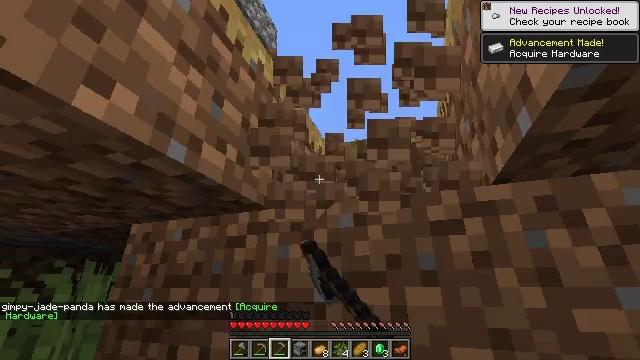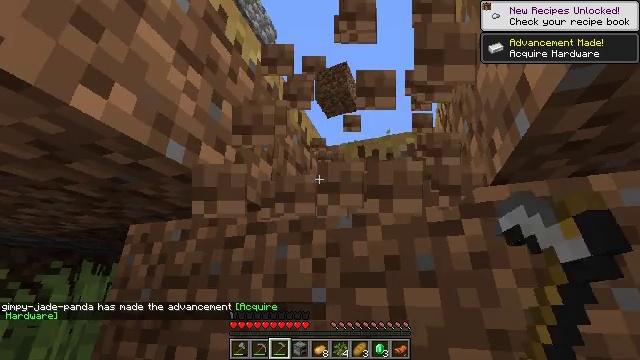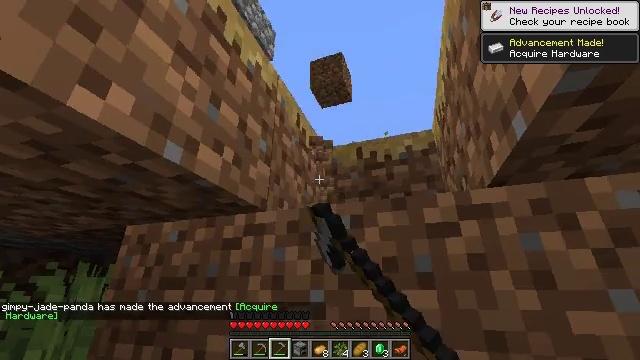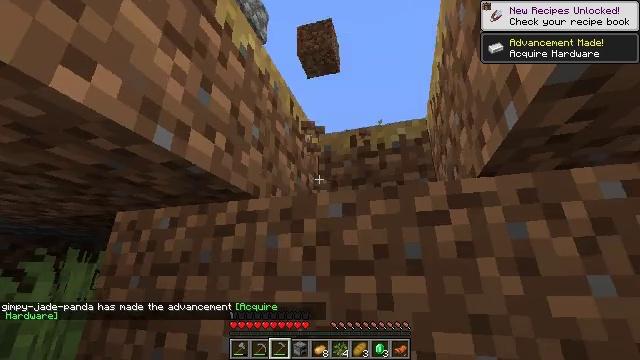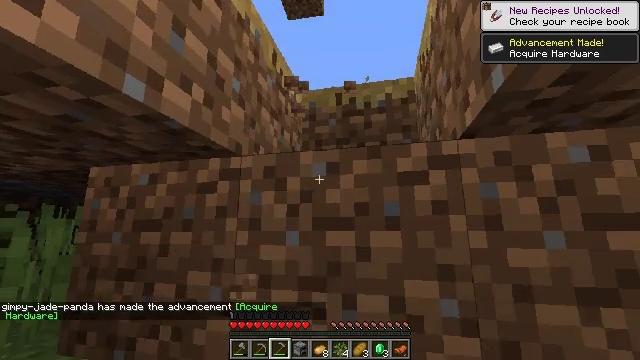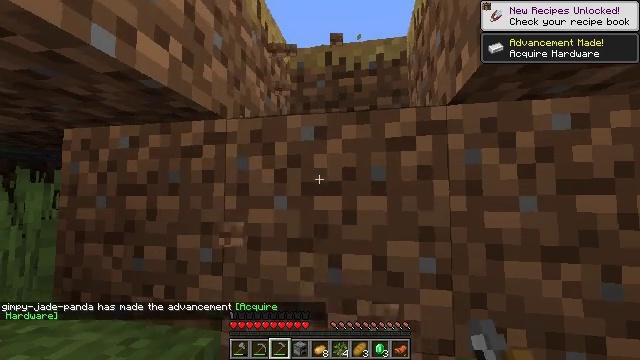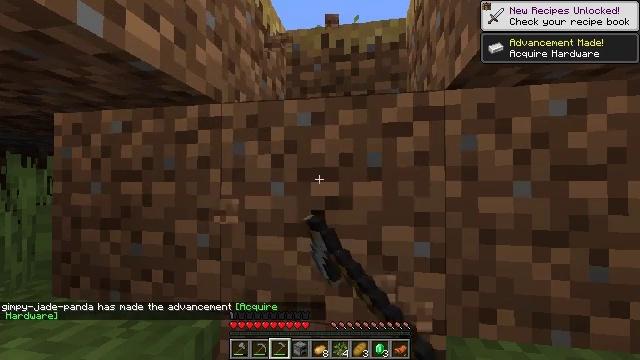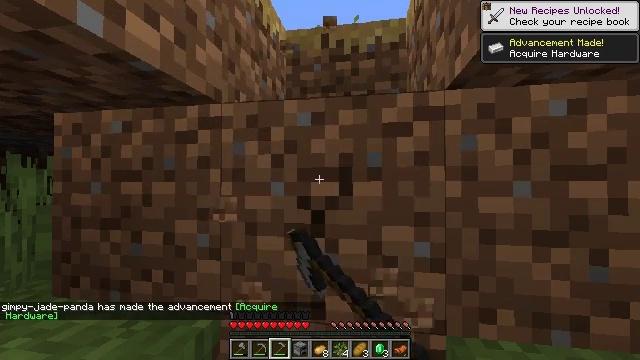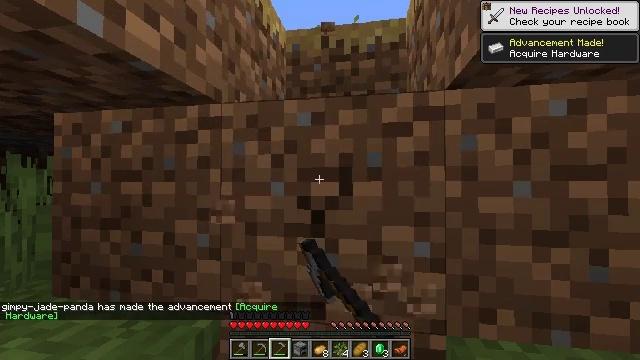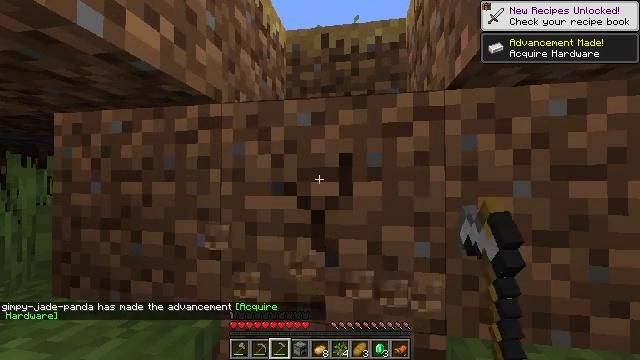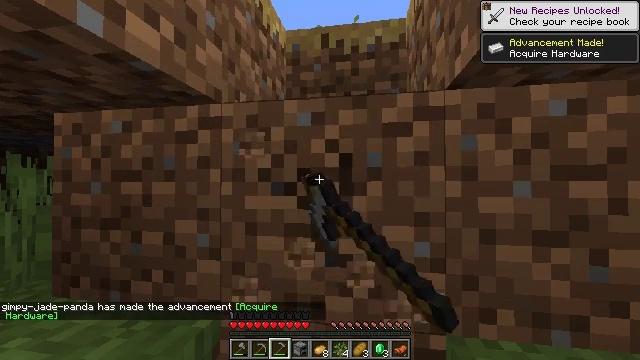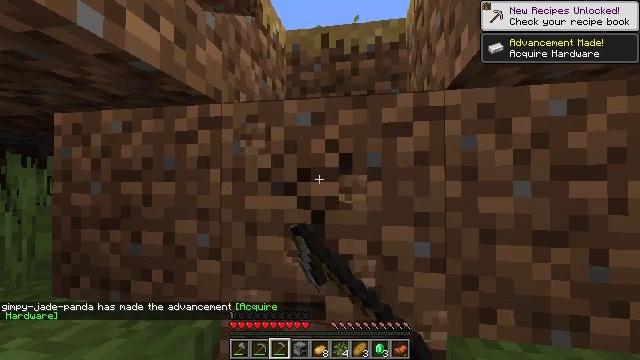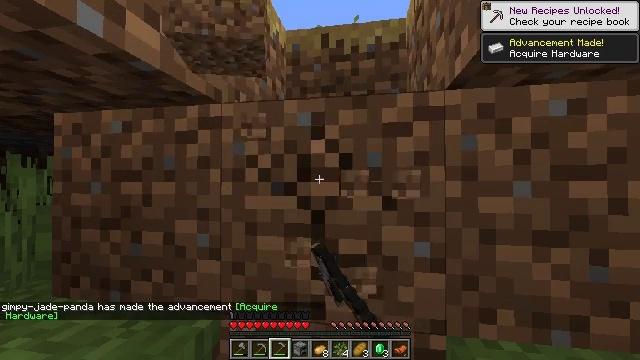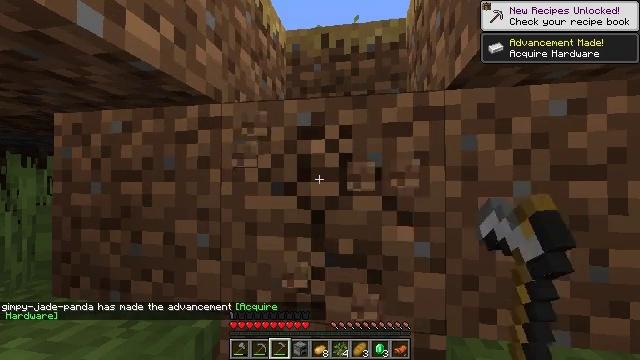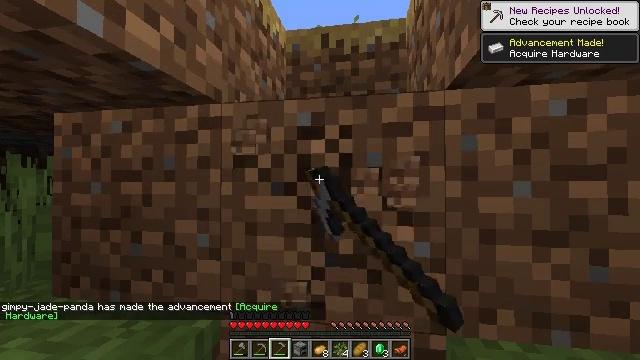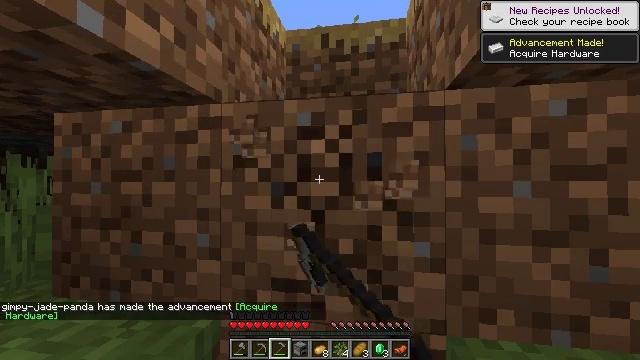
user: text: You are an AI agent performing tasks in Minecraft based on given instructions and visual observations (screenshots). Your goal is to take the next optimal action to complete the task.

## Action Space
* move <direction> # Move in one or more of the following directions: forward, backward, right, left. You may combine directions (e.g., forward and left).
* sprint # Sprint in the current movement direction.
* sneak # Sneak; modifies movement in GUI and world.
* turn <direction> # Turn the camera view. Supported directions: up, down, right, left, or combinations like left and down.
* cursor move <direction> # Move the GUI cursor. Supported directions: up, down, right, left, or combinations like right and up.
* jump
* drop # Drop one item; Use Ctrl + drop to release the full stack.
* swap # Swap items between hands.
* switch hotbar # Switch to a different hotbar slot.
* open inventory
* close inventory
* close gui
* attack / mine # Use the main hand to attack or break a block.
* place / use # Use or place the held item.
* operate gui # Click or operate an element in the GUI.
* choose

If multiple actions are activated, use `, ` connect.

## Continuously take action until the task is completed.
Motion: motion action
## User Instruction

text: Break the dirt block.
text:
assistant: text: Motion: attack / mine
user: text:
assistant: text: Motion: attack / mine
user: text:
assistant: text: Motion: turn right and down, attack / mine
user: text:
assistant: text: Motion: turn right and down, attack / mine
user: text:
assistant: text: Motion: turn right and down, attack / mine
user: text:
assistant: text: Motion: turn down, attack / mine
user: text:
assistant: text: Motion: attack / mine
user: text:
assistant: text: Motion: attack / mine
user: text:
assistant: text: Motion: attack / mine
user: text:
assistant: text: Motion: attack / mine
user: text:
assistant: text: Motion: attack / mine
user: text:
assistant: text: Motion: attack / mine
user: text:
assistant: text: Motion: attack / mine
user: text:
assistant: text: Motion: attack / mine
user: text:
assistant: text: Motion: attack / mine
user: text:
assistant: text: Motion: attack / mine
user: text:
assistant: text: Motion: attack / mine
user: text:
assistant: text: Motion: attack / mine
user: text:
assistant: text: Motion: attack / mine
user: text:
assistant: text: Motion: attack / mine
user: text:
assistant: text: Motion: attack / mine
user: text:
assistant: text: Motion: attack / mine
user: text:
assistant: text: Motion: attack / mine
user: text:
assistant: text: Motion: attack / mine